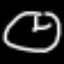
Label: clock